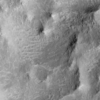
Label: not_dusty